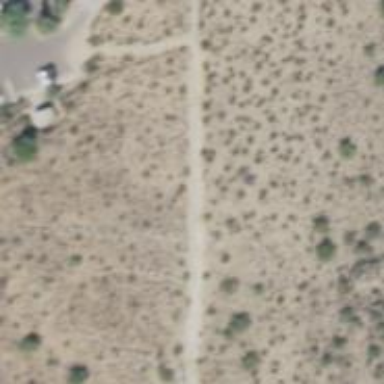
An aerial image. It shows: Hiking trail path.